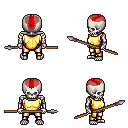
a pixel art fantasy rpg character, male body template, skeleton, gold chest armor, gold greaves, red short mohawk hairstyle, spear, four views (front, back, left, right), 2x2 character sprite sheet, small pixel art, hard edges, no anti-aliasing